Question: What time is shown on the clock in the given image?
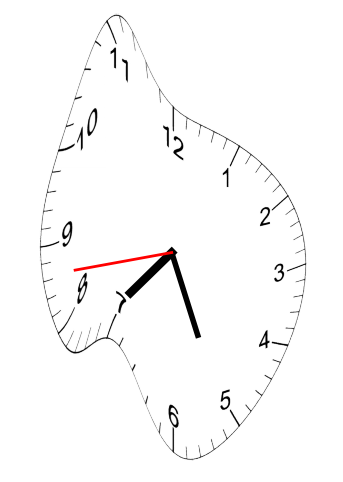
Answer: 07:25:43